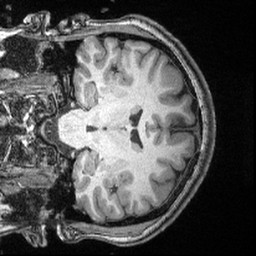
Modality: T1w
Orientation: coronal
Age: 16
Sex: female
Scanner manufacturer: siemens
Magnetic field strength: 3 T
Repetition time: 2.4 s
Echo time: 0.00374 s